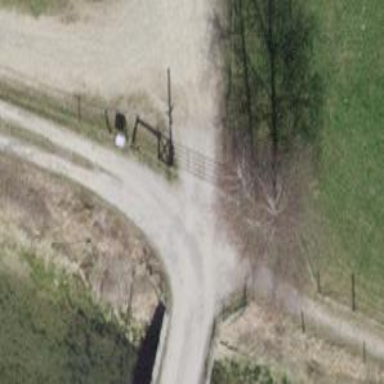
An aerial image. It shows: Gate.